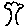
Label: tree